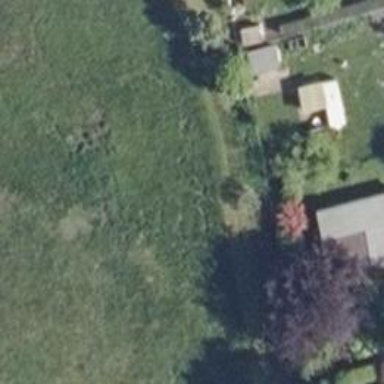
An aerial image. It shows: Path covered in grass.